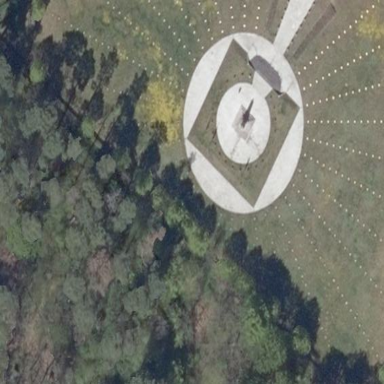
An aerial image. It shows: War cemetery.